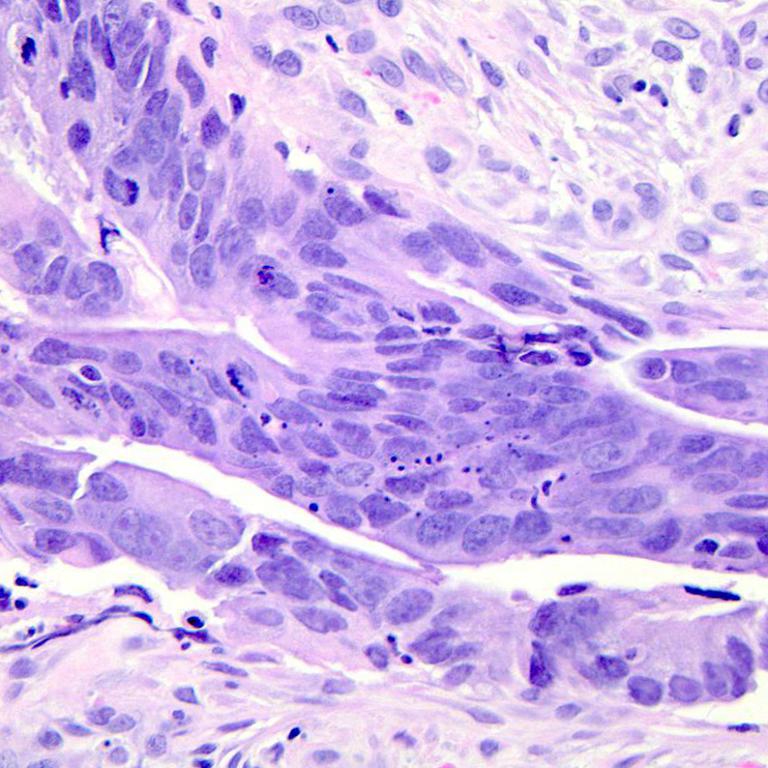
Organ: colon
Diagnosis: adenocarcinomas